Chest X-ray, PA view. Patient: 50 years old, sex M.
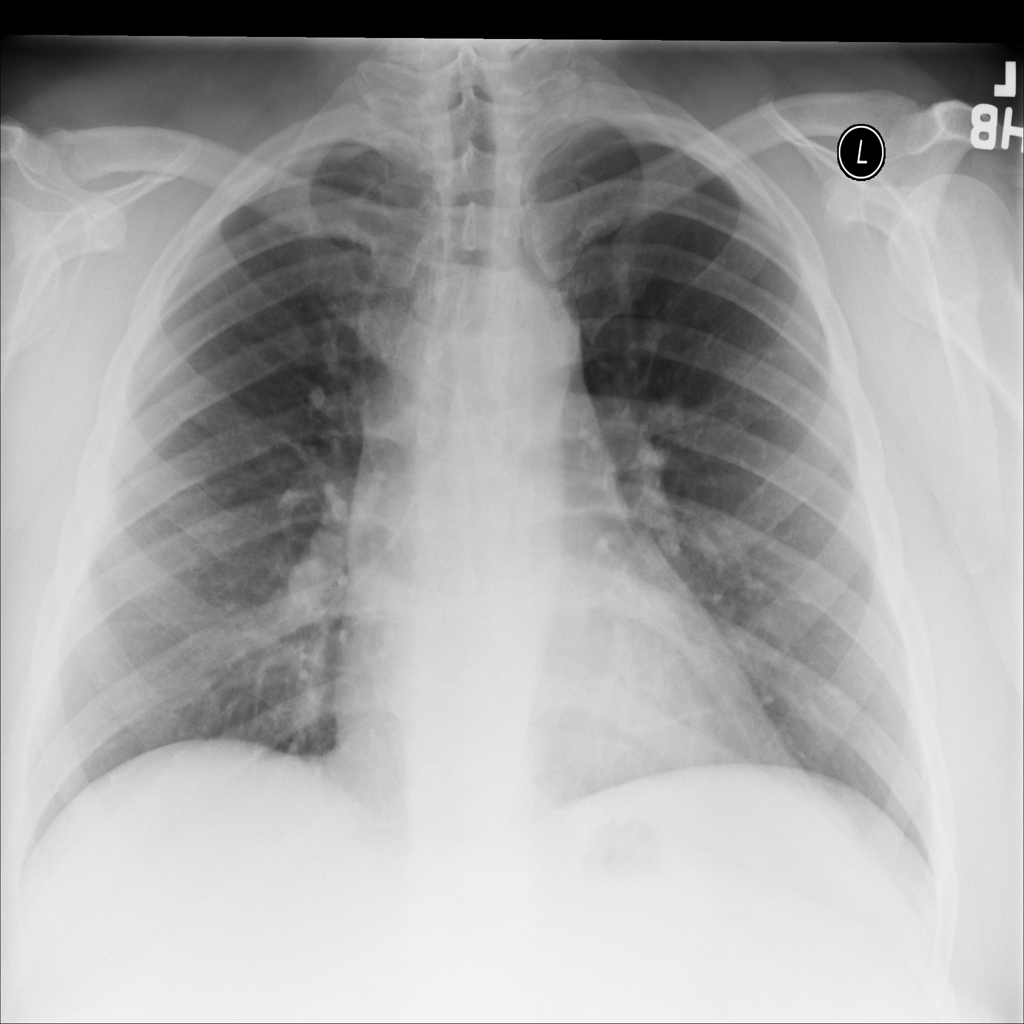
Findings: No Finding